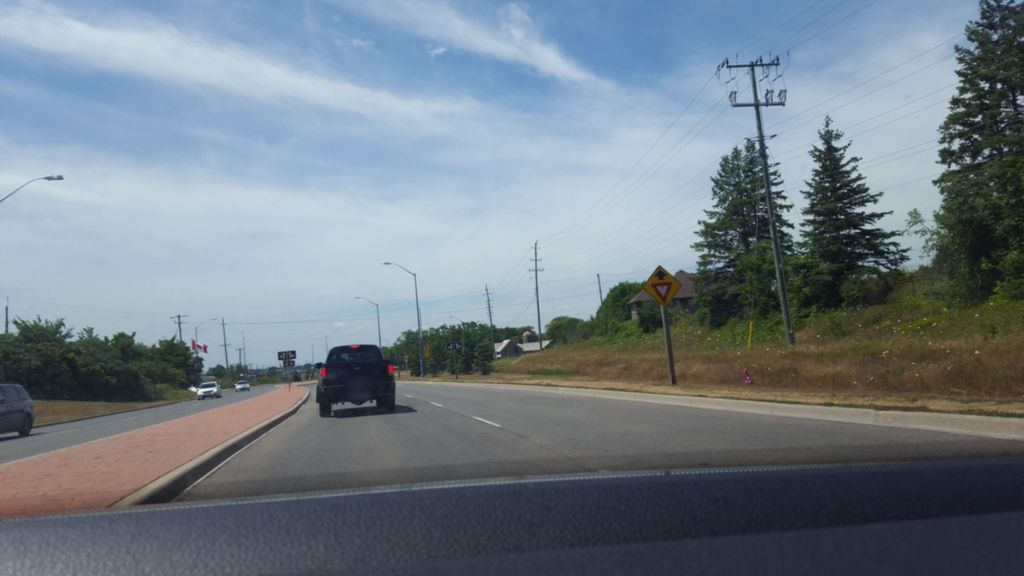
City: hamilton